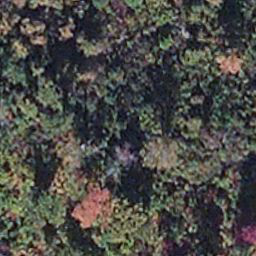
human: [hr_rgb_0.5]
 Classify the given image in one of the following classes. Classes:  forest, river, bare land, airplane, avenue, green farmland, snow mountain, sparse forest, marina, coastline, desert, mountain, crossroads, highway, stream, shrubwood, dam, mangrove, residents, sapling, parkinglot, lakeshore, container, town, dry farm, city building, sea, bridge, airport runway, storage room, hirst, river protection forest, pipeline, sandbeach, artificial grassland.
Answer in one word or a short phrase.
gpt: mangrove